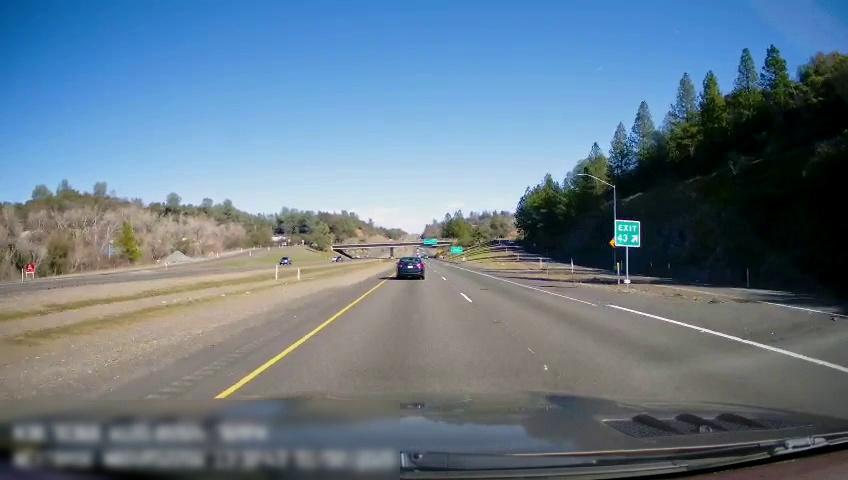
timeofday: Day
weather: Sunny
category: Drivable Space
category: Drivable Space
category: Vehicles | SUV
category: Vehicles | Car
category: Lanes | Current Lane
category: Lanes | Current Lane
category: Lanes | Alternate Lane
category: Lanes | Alternate Lane
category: Traffic | Signs
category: Traffic | Signs
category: Traffic | Signs
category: Traffic | Signs